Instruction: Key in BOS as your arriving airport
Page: home
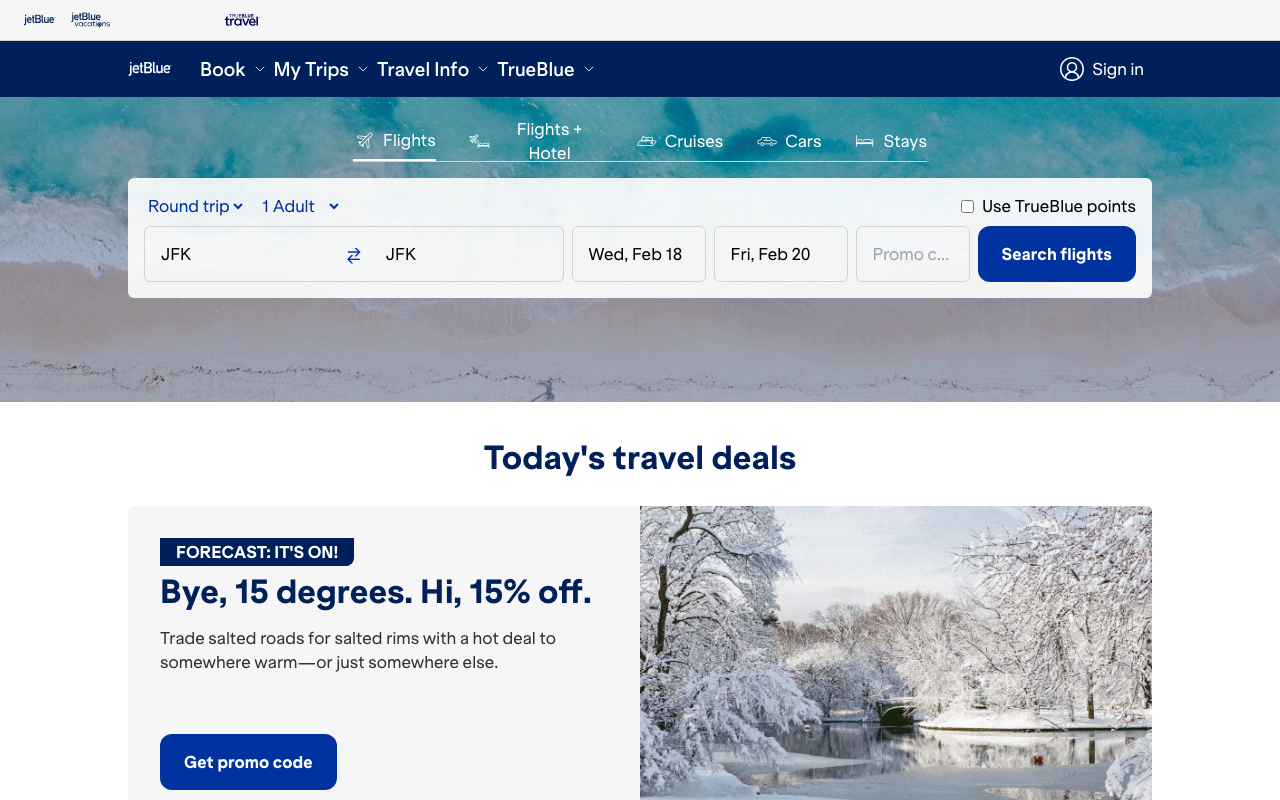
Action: type